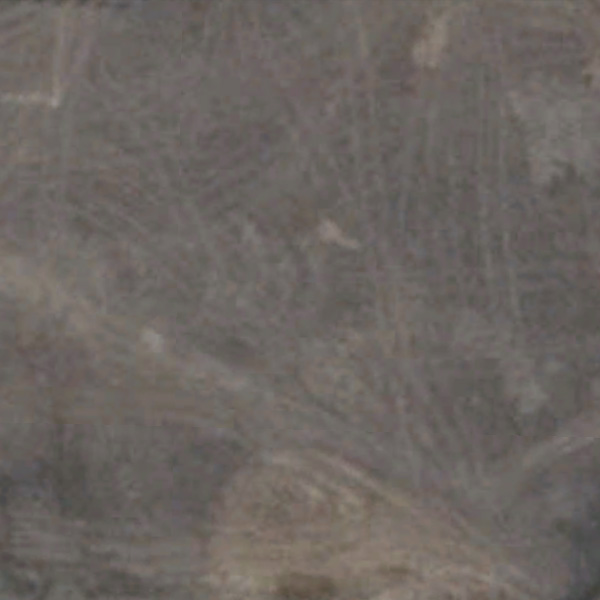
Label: BareLand